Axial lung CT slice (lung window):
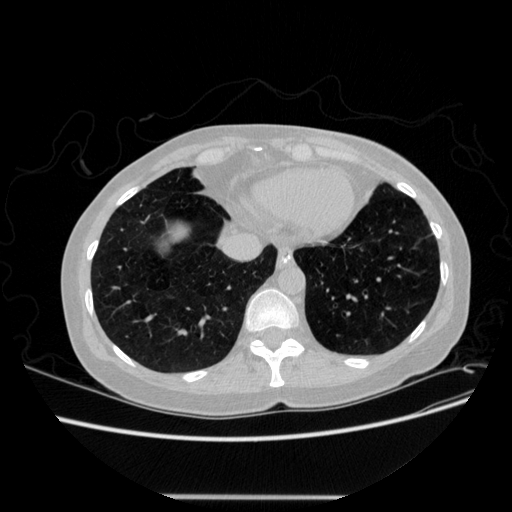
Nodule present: no